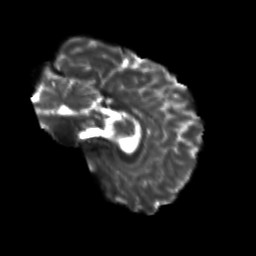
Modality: T2w
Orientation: sagittal
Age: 23
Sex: male
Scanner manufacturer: siemens
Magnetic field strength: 3 T
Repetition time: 3.5 s
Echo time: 0.125 s